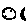
Label: moon